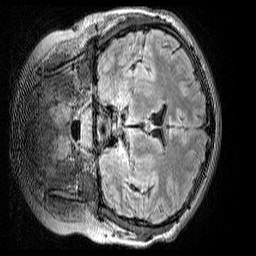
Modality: FLAIR
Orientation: coronal
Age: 11
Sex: female
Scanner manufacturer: siemens
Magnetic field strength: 3 T
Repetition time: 5 s
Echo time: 0.388 s